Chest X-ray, PA view. Patient: 31 years old, sex M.
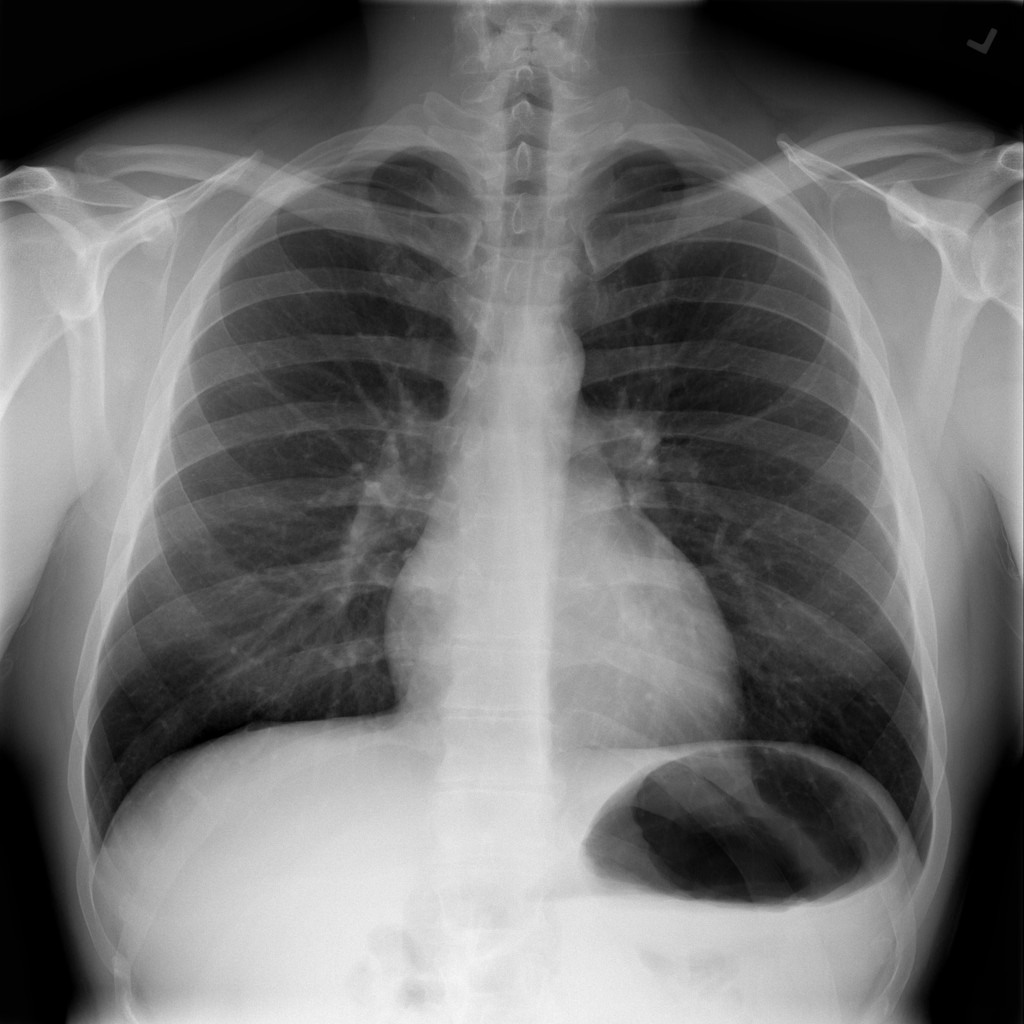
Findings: No Finding